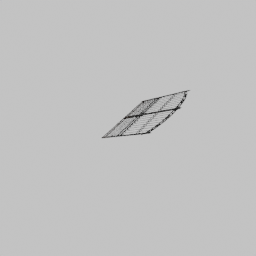
Label: architecture